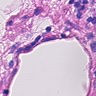
Metastatic tissue present: no